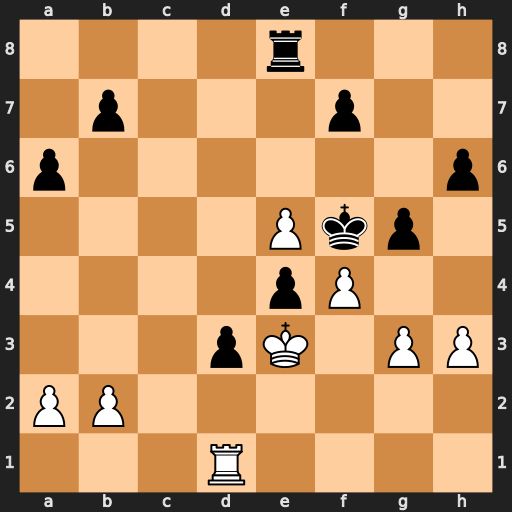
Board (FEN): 4r3/1p3p2/p6p/4Pkp1/4pP2/3pK1PP/PP6/3R4
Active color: w
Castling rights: -
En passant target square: -
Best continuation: g4+ Ke6 Kxe4